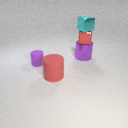
large purple metal cylinder below small cyan metal cube